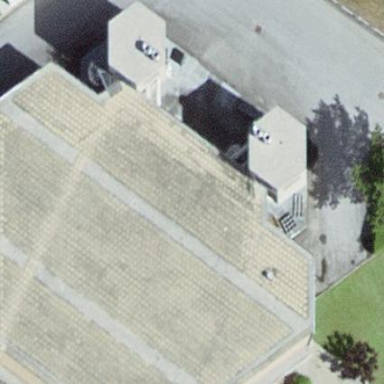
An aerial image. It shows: Industrial building.